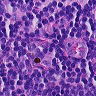
Metastatic tissue present: no